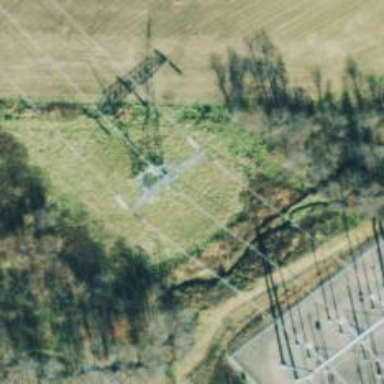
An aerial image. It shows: Lattice structure tower.